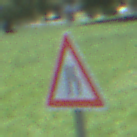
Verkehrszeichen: EinseitigVerengteFahrbahnRechts
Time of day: Midday
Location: Outdoor (Nature)
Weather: Clear
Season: Summer
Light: Natural